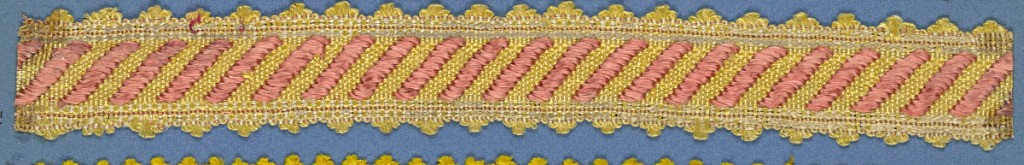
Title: Trimming
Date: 19th century
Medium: silk Technique: woven
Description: Trimming fragment in a design of diagonal rose bands on a yellow ground; picot edges.